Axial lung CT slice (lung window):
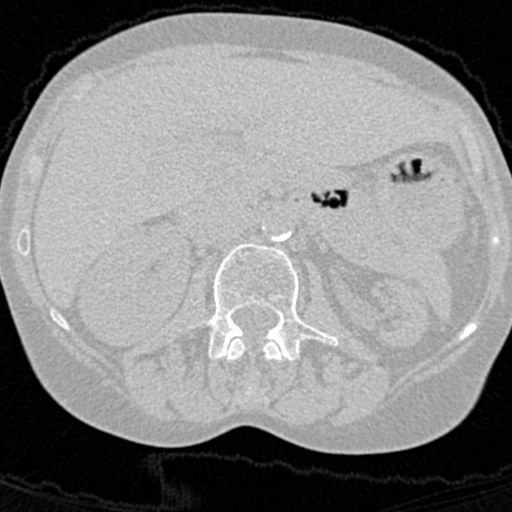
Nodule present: no